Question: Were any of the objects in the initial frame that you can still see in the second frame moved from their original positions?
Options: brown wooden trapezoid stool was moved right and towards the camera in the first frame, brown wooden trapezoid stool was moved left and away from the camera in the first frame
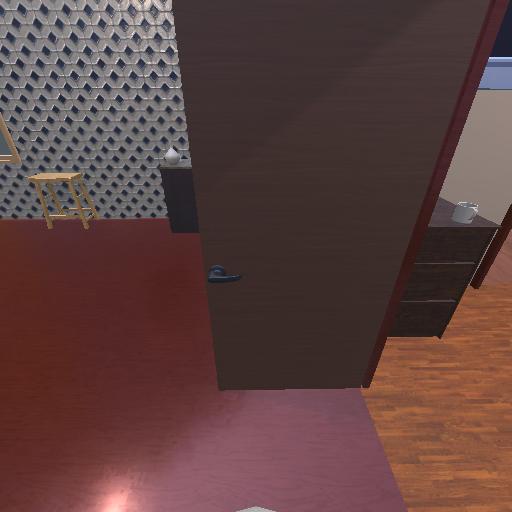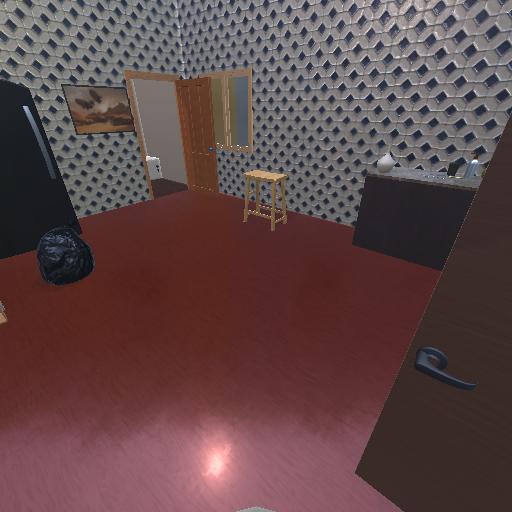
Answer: brown wooden trapezoid stool was moved right and towards the camera in the first frame